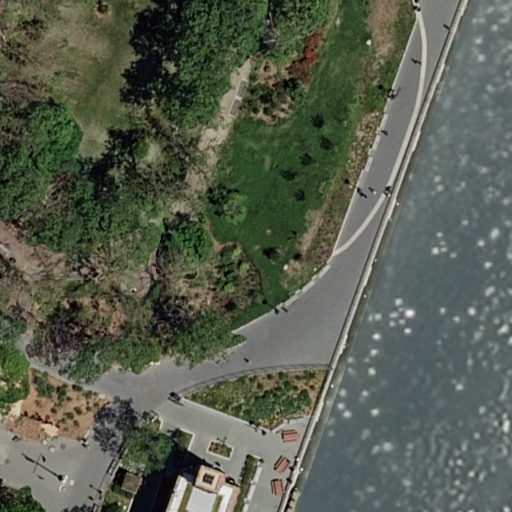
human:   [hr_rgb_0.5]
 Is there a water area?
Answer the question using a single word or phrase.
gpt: yes

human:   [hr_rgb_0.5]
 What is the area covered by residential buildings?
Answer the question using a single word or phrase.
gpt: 198m2

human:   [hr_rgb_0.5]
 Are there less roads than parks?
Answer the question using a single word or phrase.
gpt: no

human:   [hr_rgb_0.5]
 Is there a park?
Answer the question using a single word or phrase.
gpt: yes

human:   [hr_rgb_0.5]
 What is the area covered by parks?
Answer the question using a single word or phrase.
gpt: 4644m2

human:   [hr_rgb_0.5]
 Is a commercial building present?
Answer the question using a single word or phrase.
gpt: no

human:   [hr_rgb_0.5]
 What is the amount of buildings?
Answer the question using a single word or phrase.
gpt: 1

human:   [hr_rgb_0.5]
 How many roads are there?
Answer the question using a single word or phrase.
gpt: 5

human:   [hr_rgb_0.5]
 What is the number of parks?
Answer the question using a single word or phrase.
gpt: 1

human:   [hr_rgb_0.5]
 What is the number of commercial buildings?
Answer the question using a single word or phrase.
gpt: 0

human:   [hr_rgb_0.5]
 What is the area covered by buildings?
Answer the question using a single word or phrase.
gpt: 198m2

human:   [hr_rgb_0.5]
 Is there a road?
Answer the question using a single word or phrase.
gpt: yes

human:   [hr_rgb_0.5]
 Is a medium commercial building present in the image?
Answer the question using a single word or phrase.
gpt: no

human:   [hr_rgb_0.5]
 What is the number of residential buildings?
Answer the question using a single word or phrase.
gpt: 1

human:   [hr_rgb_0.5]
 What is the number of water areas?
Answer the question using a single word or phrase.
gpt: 1

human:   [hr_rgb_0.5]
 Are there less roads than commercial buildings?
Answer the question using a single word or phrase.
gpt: no

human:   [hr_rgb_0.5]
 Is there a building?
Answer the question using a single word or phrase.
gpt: yes

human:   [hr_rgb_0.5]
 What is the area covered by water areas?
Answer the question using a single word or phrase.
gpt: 2935m2

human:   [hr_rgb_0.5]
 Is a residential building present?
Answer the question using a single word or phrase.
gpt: yes

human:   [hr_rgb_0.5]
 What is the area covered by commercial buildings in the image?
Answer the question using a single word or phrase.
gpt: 0m2

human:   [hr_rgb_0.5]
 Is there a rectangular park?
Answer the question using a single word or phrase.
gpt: yes

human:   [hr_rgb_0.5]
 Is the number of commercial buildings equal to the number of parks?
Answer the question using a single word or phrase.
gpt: no

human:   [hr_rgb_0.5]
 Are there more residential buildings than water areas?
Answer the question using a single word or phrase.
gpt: no

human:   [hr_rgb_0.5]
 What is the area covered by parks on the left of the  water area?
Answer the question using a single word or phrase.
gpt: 0m2

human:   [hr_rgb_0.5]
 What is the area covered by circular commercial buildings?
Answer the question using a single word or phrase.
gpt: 0m2

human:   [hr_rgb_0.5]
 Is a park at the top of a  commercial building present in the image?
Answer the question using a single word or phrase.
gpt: no

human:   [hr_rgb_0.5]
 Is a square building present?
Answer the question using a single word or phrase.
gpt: no

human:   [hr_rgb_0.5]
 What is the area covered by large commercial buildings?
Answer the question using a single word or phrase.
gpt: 0m2

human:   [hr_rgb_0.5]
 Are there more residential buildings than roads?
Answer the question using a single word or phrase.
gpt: no

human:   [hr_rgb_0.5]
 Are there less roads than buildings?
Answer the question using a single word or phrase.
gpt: no

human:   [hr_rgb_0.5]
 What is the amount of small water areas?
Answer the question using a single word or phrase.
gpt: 0

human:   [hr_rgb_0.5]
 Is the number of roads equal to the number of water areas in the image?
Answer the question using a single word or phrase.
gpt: no

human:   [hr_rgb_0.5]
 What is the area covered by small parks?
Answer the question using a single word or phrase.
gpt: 0m2

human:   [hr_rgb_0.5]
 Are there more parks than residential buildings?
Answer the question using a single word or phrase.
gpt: no

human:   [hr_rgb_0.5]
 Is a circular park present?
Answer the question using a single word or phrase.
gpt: no

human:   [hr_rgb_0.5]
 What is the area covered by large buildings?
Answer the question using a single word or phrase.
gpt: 0m2

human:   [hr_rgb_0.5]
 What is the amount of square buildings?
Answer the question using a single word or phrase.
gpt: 0

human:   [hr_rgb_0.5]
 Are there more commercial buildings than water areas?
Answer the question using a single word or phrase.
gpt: no

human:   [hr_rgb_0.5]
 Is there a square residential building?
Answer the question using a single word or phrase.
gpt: no

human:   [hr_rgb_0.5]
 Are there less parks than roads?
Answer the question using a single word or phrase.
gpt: yes

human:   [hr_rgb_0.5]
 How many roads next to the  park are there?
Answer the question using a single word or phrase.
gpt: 5

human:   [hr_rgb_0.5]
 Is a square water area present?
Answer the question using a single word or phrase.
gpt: no

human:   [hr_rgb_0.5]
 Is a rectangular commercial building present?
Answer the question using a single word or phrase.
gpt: no

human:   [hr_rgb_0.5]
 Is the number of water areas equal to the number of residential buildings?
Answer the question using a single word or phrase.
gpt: yes

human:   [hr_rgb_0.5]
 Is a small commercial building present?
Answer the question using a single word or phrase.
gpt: no

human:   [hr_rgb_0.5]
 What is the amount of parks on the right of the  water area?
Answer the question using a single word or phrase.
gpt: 1

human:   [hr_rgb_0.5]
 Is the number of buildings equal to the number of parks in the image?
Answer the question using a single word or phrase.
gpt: yes

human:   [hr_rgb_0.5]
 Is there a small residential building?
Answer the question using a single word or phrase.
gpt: no

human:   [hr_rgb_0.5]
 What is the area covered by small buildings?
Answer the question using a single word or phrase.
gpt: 0m2

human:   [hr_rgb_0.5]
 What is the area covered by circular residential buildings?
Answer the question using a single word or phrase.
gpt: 0m2

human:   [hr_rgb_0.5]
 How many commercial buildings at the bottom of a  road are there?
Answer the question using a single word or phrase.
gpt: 0

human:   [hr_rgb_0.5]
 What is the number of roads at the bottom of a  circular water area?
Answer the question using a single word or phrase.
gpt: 0

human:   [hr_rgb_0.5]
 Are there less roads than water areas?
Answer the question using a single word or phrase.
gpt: no

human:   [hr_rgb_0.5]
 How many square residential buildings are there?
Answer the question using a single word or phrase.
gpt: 0

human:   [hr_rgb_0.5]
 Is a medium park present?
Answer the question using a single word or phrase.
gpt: no

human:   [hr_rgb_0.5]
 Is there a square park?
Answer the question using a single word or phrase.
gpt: no

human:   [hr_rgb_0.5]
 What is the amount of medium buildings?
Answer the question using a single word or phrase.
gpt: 1

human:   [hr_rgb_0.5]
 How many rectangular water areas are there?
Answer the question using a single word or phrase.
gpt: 1

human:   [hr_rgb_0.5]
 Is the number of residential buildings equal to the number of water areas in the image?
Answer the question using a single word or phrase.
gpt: yes

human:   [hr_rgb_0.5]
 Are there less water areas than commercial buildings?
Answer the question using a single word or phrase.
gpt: no

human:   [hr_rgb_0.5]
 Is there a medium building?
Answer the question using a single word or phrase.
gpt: yes

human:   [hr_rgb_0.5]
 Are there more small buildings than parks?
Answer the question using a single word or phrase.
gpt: no

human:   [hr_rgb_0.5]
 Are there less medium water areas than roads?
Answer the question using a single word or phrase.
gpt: yes

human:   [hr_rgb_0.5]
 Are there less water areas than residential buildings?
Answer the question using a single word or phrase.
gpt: no